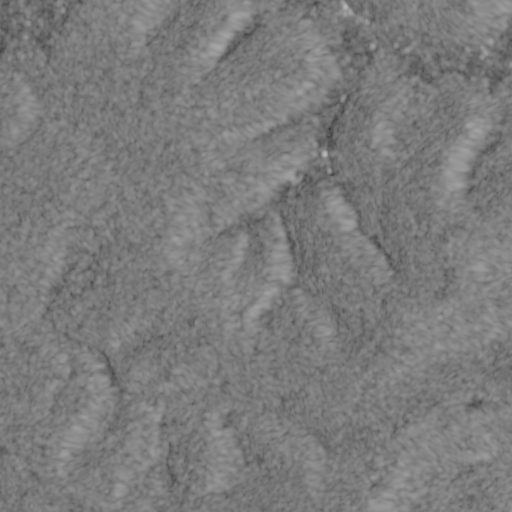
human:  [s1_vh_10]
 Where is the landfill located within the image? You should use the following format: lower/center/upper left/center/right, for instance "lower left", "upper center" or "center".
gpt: The landfill is located in the upper right of the image.
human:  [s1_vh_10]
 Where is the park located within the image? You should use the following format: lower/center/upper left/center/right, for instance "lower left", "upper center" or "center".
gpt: The park is located in the upper center of the image.
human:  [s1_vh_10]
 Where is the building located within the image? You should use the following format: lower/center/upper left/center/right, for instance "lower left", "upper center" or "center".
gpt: There is no building in the image.

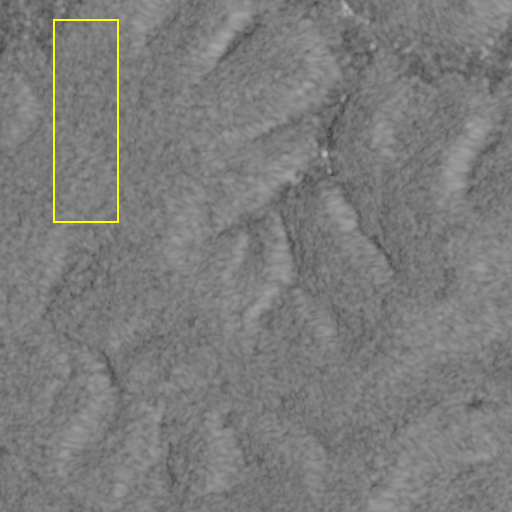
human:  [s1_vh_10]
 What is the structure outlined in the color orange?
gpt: There is no orange outline.
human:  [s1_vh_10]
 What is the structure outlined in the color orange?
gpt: There is no structure outlined in orange.